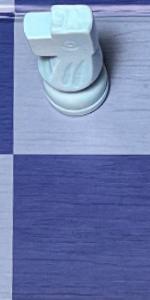
Label: Empty